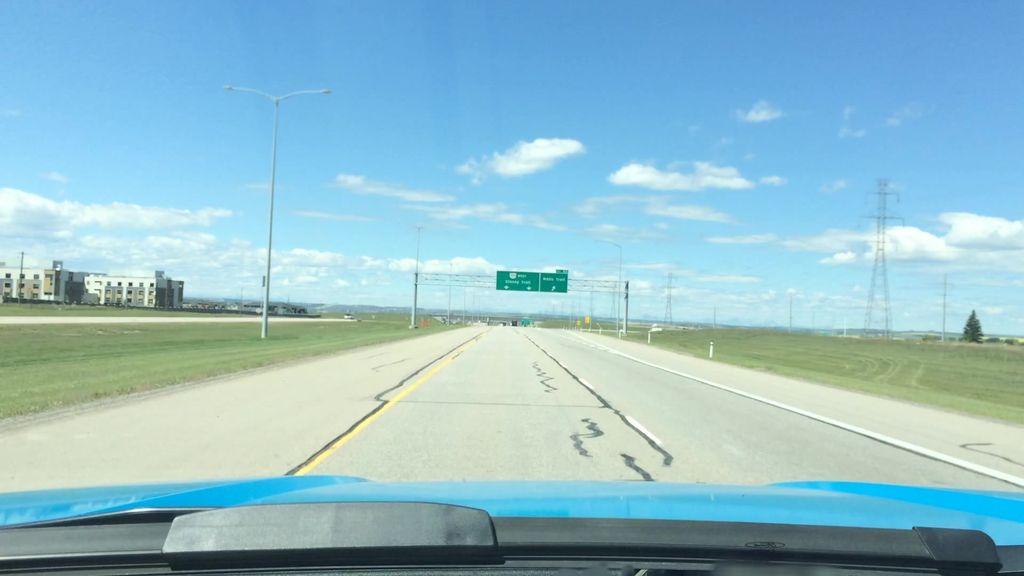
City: calgary